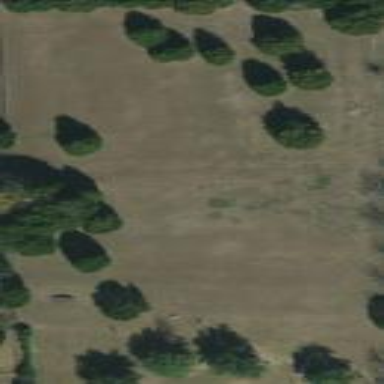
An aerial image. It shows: Grassy plot in green zone.